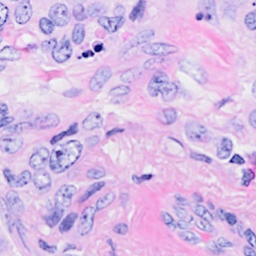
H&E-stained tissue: Breast